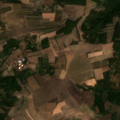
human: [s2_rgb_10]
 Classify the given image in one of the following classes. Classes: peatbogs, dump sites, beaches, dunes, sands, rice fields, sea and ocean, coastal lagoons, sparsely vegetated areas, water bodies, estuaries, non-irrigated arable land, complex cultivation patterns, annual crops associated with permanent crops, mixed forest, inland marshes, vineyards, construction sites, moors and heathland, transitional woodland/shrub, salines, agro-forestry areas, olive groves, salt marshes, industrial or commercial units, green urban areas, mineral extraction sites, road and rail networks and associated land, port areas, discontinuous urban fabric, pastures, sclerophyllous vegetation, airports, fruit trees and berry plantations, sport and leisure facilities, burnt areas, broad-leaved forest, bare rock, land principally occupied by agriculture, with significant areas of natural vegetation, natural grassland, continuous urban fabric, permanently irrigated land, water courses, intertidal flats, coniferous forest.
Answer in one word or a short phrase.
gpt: complex cultivation patterns, land principally occupied by agriculture, with significant areas of natural vegetation, broad-leaved forest